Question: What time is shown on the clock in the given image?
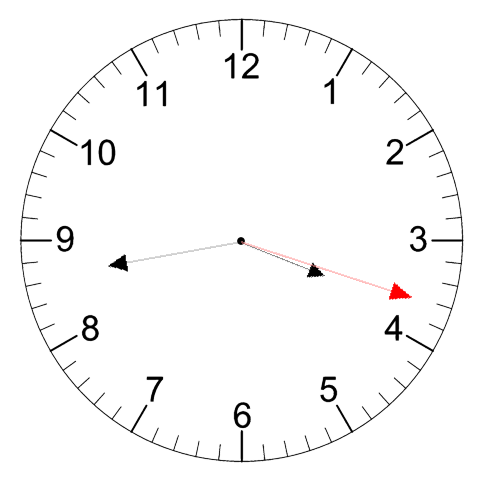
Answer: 03:43:18